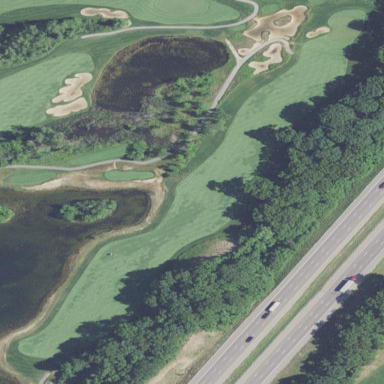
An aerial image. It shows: Area of rough grass used for golf.